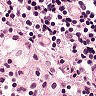
Metastatic tissue present: no